Question: the link: <URL>
the html:
'''
<div class="codepg-tabtp rounded-corner">
<div class="cdpgtabtp">
<ul>
<li class="tab1 cdpgactive"><a href="javascript:void(0);" style="background: none repeat scroll 0% 0% transparent;"><span>PHP</span></a></li>
<li class="tab2"><a href="javascript:void(0);"><span>PHP</span></a></li>
<li class="tab3"><a href="javascript:void(0);"><span>PHP</span></a></li>
<li class="tab4"><a href="javascript:void(0);"><span>PHP</span></a></li>
<li class="tab5"><a href="javascript:void(0);"><span>jasp</span></a></li>
<li class="tab6"><a href="javascript:void(0);"><span>javascript</span></a></li>
</ul>
</div>
<div class="codepg-tabtpct">
<div class="tab1" style="display: block;">
<ul class="item-list itemlist">
<li class="odd"><a target="_blank" href="#">example one two </a> <span>07-27</span></li>
<li class="even"><a target="_blank" href="#">example one two </a> <span>07-27</span></li>
<li class="odd"><a target="_blank" href="#">example one two </a> <span>07-27</span></li>
<li class="even"><a target="_blank" href="#">example one two </a> <span>07-27</span></li>
<li class="odd"><a target="_blank" href="#">example one two </a> <span>07-27</span></li>
<li class="even"><a target="_blank" href="#">example one two </a> <span>07-27</span></li>
<li class="odd"><a target="_blank" href="#">example one two </a> <span>07-27</span></li>
<li class="even"><a target="_blank" href="#">example one two </a> <span>07-27</span></li>
<li class="odd"><a target="_blank" href="#">example one two </a> <span>07-27</span></li>
<li class="even"><a target="_blank" href="#">example one two </a> <span>07-27</span></li>
<li class="odd"><a target="_blank" href="#">example one two </a> <span>07-27</span></li>
<li class="even"><a target="_blank" href="#">example one two </a> <span>07-27</span></li>
<li class="odd"><a target="_blank" href="#">example one two </a> <span>07-27</span></li>
<li class="even"><a target="_blank" href="#">example one two </a> <span>07-27</span></li>
</ul>
.......
</div>
</div>
</div>
'''
the css:
'''
.codepg-tabtp{
border: 1px solid #94D5ED;
height: 256px;
margin-top: 10px;
padding: 1px;
width: 766px;
}
#tabs-content ul, ul.item-list, .hot-version .list-content {
padding: 3px 0 0 7px;
}
'''
the tab's content shows abnormal under IE7.but ok under firefox. how to make it show normal under IE7. thank you

the li shows abnormal under IE7
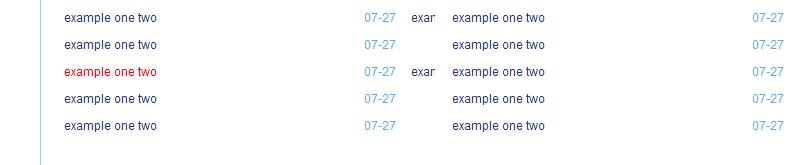
Answer: It looks the same to me in Chrome, Firefox and IE7, except that there is a slight shift in the tabs as I mouseover.
This is probably from extra padding on the '.cdpgactive' class. Zeroing it out fixed that shift. Not sure if that's the issue you mention.
'''
.cdpgtabtp li.cdpgactive a, .codepg-tabdw li.cdpgactive a {
background: url("images/cdpgtab_l.gif") no-repeat scroll 0 0 transparent;
height: 29px;
padding: 0px;
}
'''
EDIT: I don't think that's the main issue - there's also an overlap on the items in the tabs in IE7. So, that's not a good solution yet.
UPDATE:
Setting a height on the containing ul and adding more margin on the li.even fixes it for me:
'''
ul.item-list {
height:400px;
padding-bottom:0;
padding-left:7px;
padding-right:0;
padding-top:3px;
}
.codepg-tabtpct ul.item-list li.even {
float:right;
margin-right:44px;
}
'''
Good catch. Setting the width of the li.odd should fix the alignment issue:
'''
.codepg-tabtpct ul.item-list li.odd {
float:left;
width:200px;
}
'''
Screenshot:
<URL>